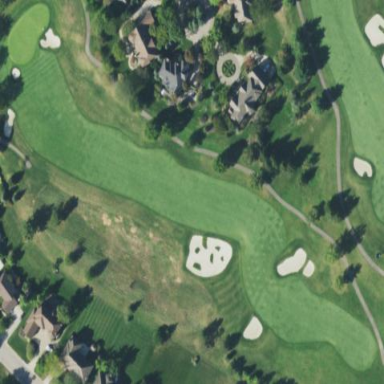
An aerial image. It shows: Grassy area designated as golf fairway.